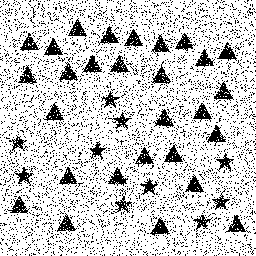
Squares: 0
Triangles: 28
Stars: 10
Total shapes: 38